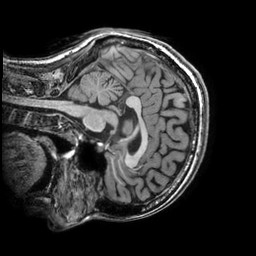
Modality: T1w
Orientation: sagittal
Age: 22
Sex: female
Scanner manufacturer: ge
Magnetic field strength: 3 T
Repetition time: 0.008784 s
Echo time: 0.003816 s